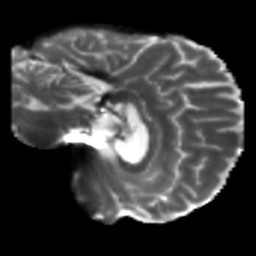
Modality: T2w
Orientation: sagittal
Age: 47
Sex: male
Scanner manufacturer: siemens
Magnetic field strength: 3 T
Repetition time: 5.25 s
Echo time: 0.08 s